Question: I'm using VBA in Outlook 2010 and I'm trying to create a function that will retrieve a selected user Home folder path from Active Directory.
The following code is a simple pop up that has the saving destination.
'''
Sub SaveSelected()
'Declaration
Dim myItems, myItem, myAttachments, myAttachment
Dim myOrt As String
Dim myOLApp As New Outlook.Application
Dim myOlExp As Outlook.Explorer
Dim myOlSel As Outlook.Selection
Dim objFSO As Object
Dim intCount As Integer
'Ask for destination folder
myOrt = InputBox("Destination", "Save Attachments", "\server\home\VARIABLE")
End Sub
'''
I want the VARIABLE to come from AD depending on the currently selected email.
for example I received an email from Jimmy@home.com and then I select the email from jimmy@home.com, I want to be able to retrieve
> \server\homedirectory\jimmy
and use "jimmy" as my VARIABLE.
If this is possible any help would be greatly appreciated.

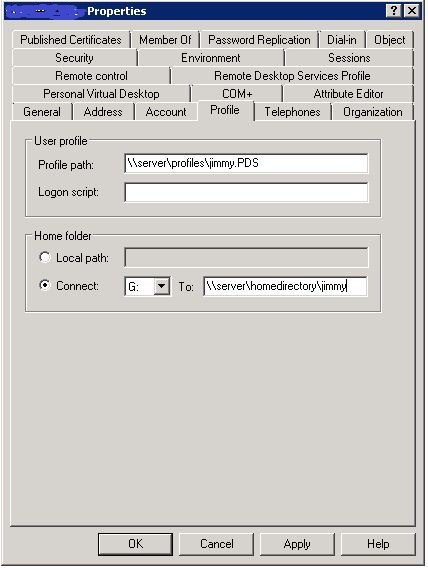
Answer: THe follow code works
'''
Sub GetSelectedItems()
Dim myOlExp As Outlook.Explorer
Dim myOlSel As Outlook.Selection
Dim mySender As Outlook.AddressEntry
Dim oMail As Outlook.MailItem
Dim oAppt As Outlook.AppointmentItem
Dim oPA As Outlook.propertyAccessor
Dim strSenderID As String
Dim myOrt As String
Dim user As String
Const PR_SENT_REPRESENTING_ENTRYID As String ="http://schemas.microsoft.com/mapi/proptag/0x00410102"
Set myOlExp = Application.ActiveExplorer
Set myOlSel = myOlExp.Selection
For x = 1 To myOlSel.Count
If myOlSel.item(x).Class = OlObjectClass.olMail Then
' For mail item, use the SenderName property.
Set oMail = myOlSel.item(x)
ElseIf myOlSel.item(x).Class = OlObjectClass.olAppointment Then
' For appointment item, use the Organizer property.
Set oAppt = myOlSel.item(x)
Else
Set oPA = myOlSel.item(x).propertyAccessor
strSenderID = oPA.GetProperty(PR_SENT_REPRESENTING_ENTRYID)
Set mySender = Application.Session.GetAddressEntryFromID(strSenderID)
End If
Next x
Set objConnection = CreateObject("ADODB.Connection")
Set objCommand = CreateObject("ADODB.Command")
objConnection.Open "Provider=ADsDSOObject;"
objCommand.ActiveConnection = objConnection
strDomainName = "ou=company,dc=mydc,dc=com"
strUserCN = oMail.SenderName & ""
objCommand.CommandText = "<LDAP://" & strDomainName & ">;(&
(objectCategory=person)(objectClass=user)(cn=" & strUserCN &
"));samAccountName;subtree"
Set objRecordSet = objCommand.Execute
If Not objRecordSet.EOF Then
user = objRecordSet.Fields("samAccountName")
myOrt = InputBox("Destination", "Save Attachments", "\server\home" &user & "")
End If
objConnection.Close
Set objRecordSet = Nothing
Set objConnection = Nothing
Set objCommand = Nothing
'free variables
Set myItems = Nothing
Set myItem = Nothing
Set myAttachments = Nothing
Set myAttachment = Nothing
Set myOLApp = Nothing
Set myOlExp = Nothing
Set myOlSel = Nothing
Set user = Nothing
End Sub
'''